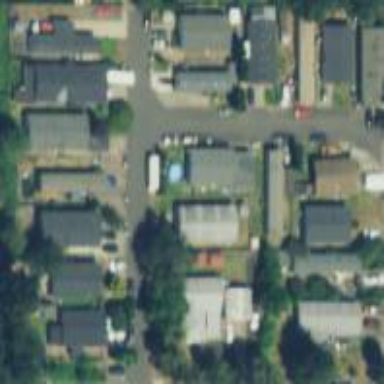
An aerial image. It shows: Residential area designated as trailer park.